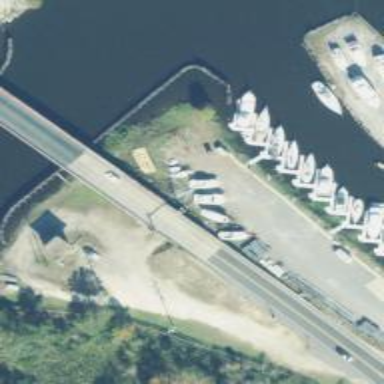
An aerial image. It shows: Secondary road crossing swing bridge.